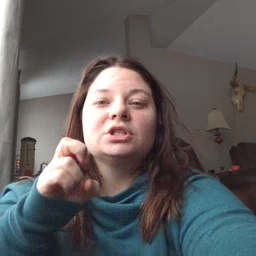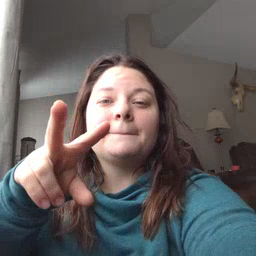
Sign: jump